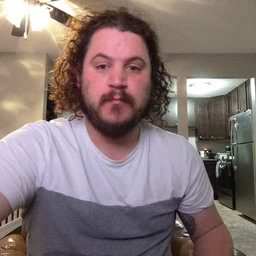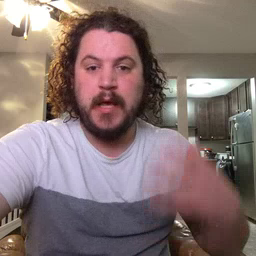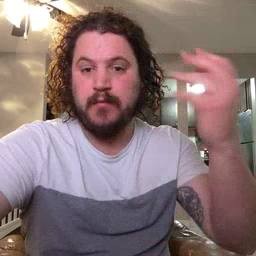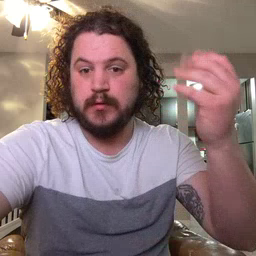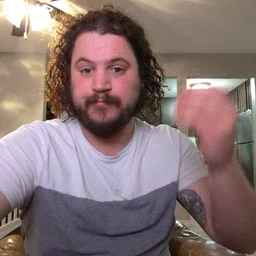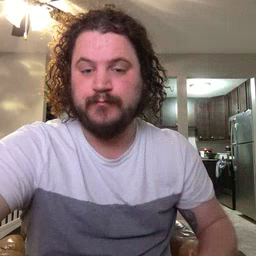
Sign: outside